Interaction volume radius: 10 \u00c5
Interaction volume height: 15 \u00c5
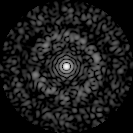
Disorder parameter: 0.8637